Question: I have this table, 2 courses with 12 possible subjects (content: subject ID, or NULL if no more subjects exsist). Please note that it can contain up to 50 different courses, not only 2

I am trying by a WHILE to show course name (workis fine) and by COALESCE to show in each course the course's subjects ID, this should be the final result:
---
But something is failing as with my COALESCE expression I get:
Here is the code:
'''
$select = select("SELECT * FROM course_conf JOIN course_type ON ct_id=co_fk_ct_id ORDER BY co_name");
while($registroBbdd = consultaRegistro($select))
{
$courseName=$registroBbdd['co_name'];
$result = select("SELECT COALESCE(co_subj1,co_subj2,co_subj3,co_subj4,co_subj5,co_subj6,co_subj7,co_subj8,co_subj9,co_subj10,co_subj11,co_subj12) FROM course_conf");
echo '<div class="contentColumn80">
<span class="tableContentText ">'.$courseName.' - </span>';
while($row=mysql_fetch_array($result))
{
echo '<span>CURSO: '.$row['COALESCE(co_subj1,co_subj2,co_subj3,co_subj4,co_subj5,co_subj6,co_subj7,co_subj8,co_subj9,co_subj10,co_subj11,co_subj12)'].' - </span>';
}
echo '</div>';
}
'''
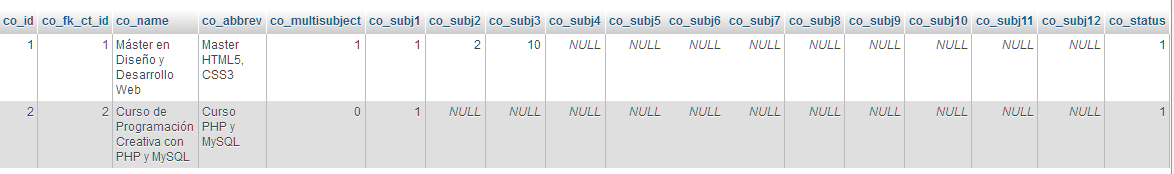
Answer: OK, there are two obvious errors:
- <URL>'co_subj1'- 'WHERE''co_subj1'
While probably not the best solution possible, this should work:
'''
$select = select("SELECT * FROM course_conf JOIN course_type ON ct_id=co_fk_ct_id ORDER BY co_name");
while($registroBbdd = consultaRegistro($select))
{
$courseName = $registroBbdd['co_name'];
echo '<div class="contentColumn80">
<span class="tableContentText ">'.$courseName.' - </span>';
for($i = 1; $i <= 12; $i++)
{
if($registroBbdd['co_subj'.$i] != null) {
echo '<span>CURSO: ' . $registroBbdd['co_subj'.$i] . ' - </span>';
}
}
echo '</div>';
}
'''